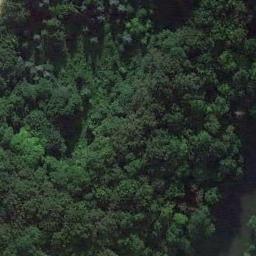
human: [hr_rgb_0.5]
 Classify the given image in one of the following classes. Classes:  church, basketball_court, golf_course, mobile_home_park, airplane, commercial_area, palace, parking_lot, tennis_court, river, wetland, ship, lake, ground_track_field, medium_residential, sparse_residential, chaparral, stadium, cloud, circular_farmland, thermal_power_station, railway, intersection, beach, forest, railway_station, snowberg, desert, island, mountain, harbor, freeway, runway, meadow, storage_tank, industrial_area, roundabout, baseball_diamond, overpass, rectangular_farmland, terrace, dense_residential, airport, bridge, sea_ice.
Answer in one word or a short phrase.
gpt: forest